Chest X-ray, AP view. Patient: 15 years old, sex M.
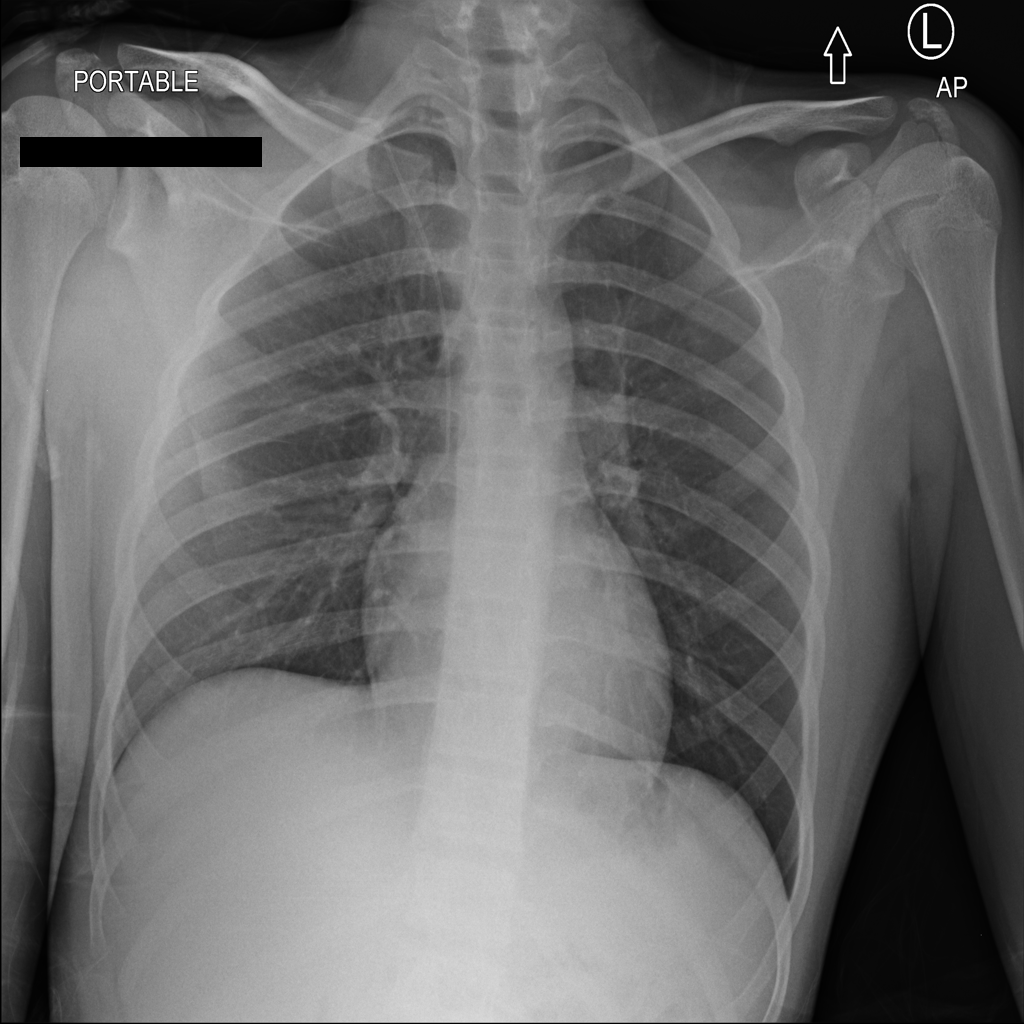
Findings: No Finding